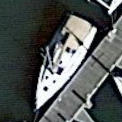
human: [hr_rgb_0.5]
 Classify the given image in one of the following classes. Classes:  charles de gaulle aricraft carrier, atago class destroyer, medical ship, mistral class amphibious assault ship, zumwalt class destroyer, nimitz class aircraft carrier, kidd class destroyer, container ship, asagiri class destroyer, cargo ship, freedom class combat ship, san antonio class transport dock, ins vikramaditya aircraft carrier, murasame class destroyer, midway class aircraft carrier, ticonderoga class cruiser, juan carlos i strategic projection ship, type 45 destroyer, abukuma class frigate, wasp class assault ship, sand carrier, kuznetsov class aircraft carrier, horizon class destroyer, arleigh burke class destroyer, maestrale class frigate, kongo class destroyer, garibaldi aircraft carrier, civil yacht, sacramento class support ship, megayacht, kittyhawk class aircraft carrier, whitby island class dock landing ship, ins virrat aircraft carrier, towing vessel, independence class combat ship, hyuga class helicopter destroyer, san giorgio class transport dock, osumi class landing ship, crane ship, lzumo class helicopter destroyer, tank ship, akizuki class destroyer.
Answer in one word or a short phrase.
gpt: Civil yacht